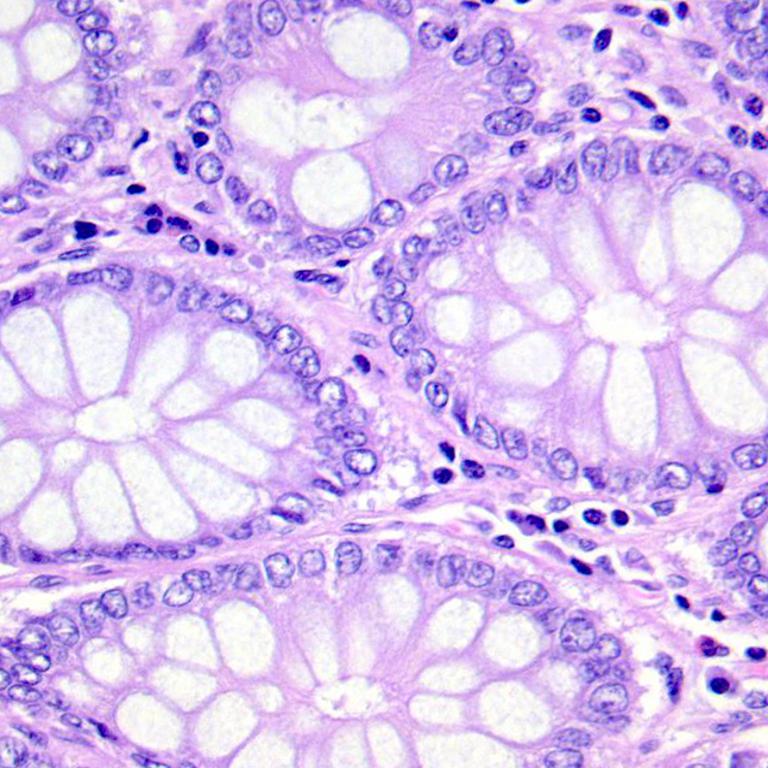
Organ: colon
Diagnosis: benign